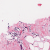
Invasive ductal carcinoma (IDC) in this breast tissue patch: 0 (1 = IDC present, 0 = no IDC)